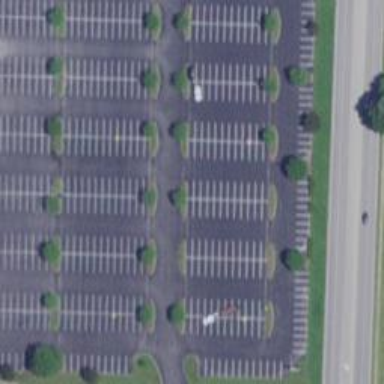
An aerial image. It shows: Parking area.